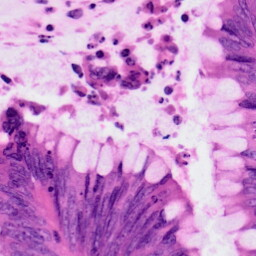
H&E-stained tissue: Colon